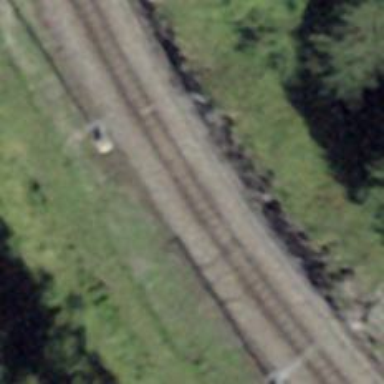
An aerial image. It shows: Narrow-gauge railway with single track. The railway is electrified with contact line.